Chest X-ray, PA view. Patient: 71 years old, sex M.
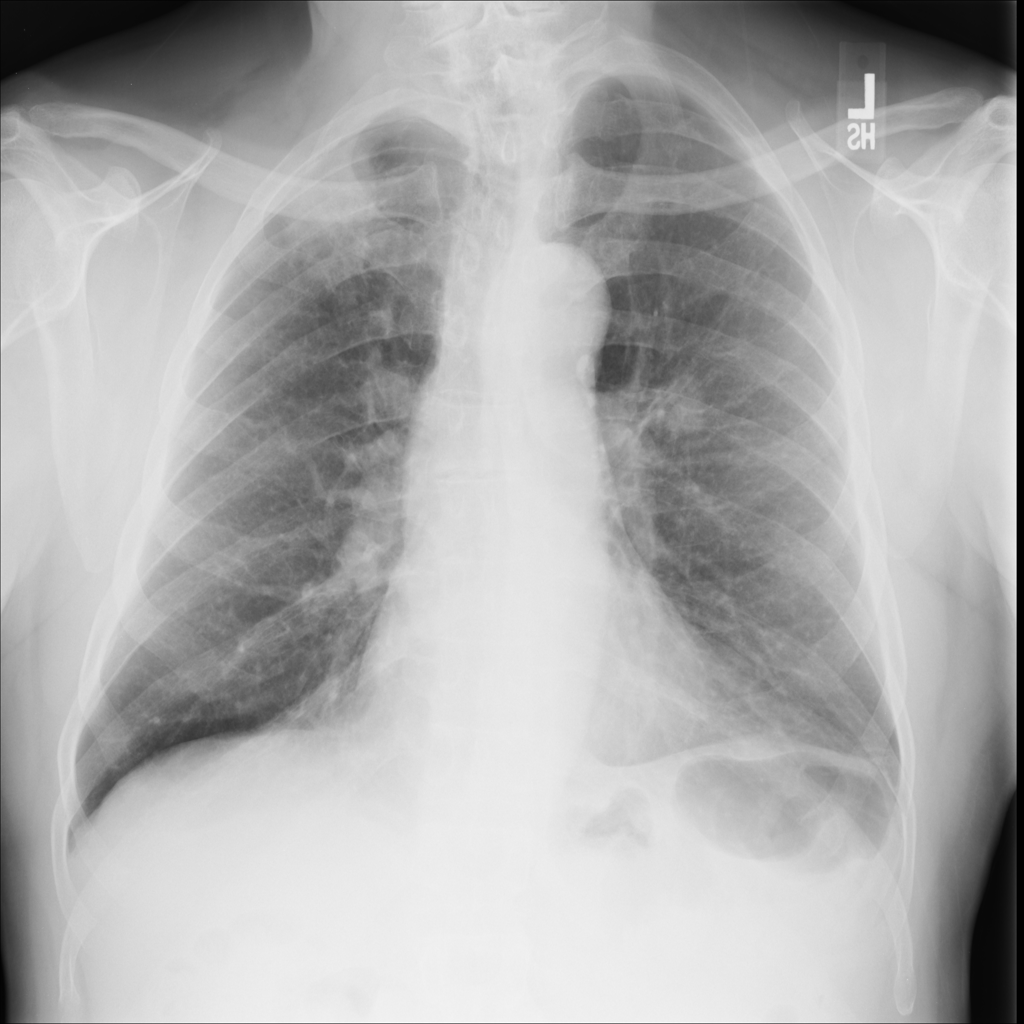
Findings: Consolidation, Nodule